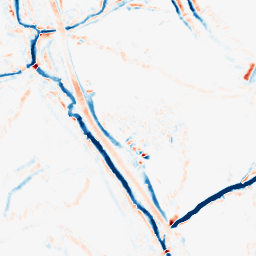
Category: morphological
Decomposition family: morphological_diamond
Decomposition parameters: operation: average
radius: 5
Upsampling method: linear_exact
Upsampling parameters: scale: 2
Upsampling scale: 2